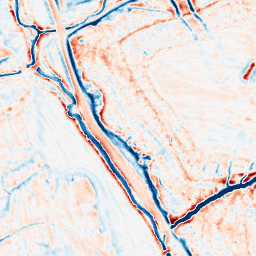
Category: edge_preserving
Decomposition family: bilateral
Decomposition parameters: d: 15
sigma_color: 25
sigma_space: 75
Upsampling method: cubic_catmull_rom
Upsampling parameters: scale: 8
Upsampling scale: 8